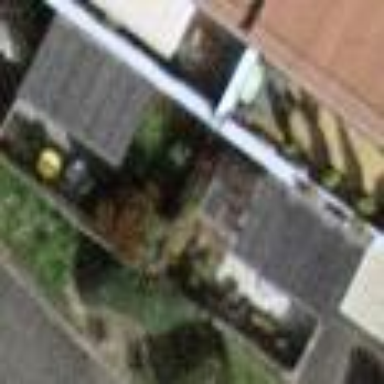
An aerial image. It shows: Garden enclosed by fence.